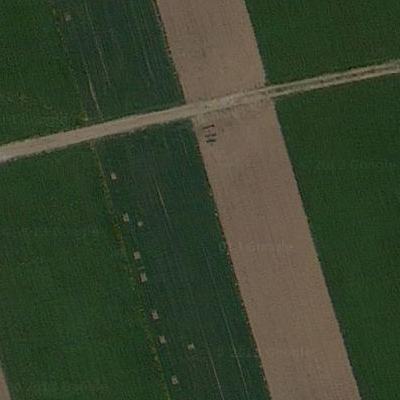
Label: bField